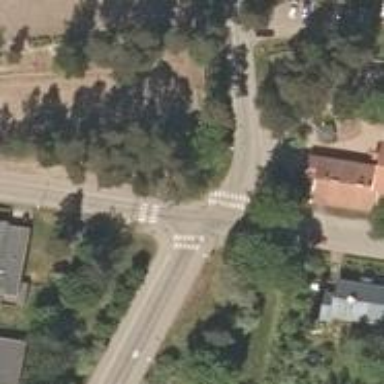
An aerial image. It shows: Asphalt cycleway with uncontrolled zebra crossing.